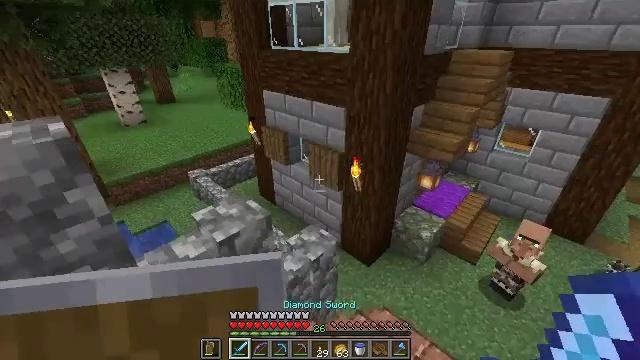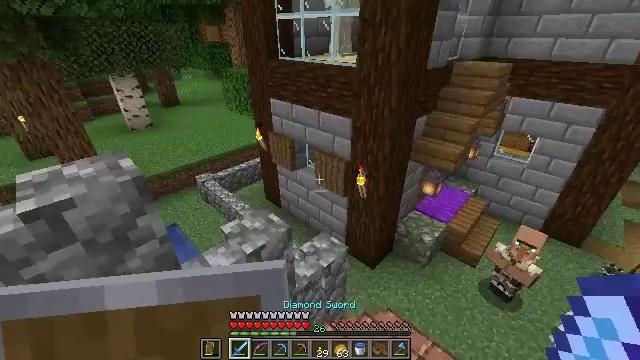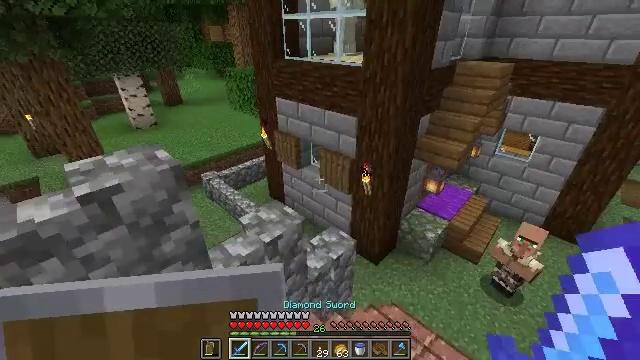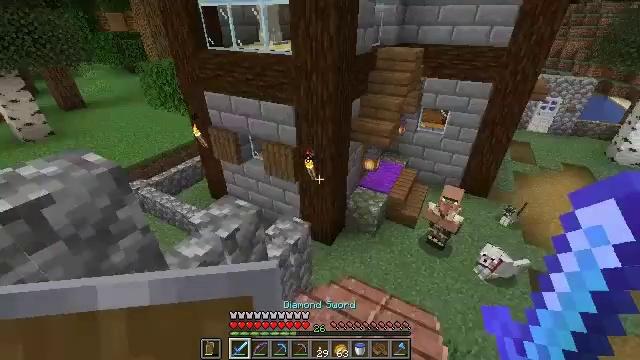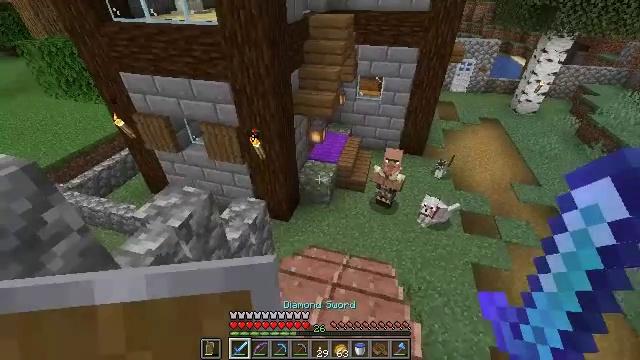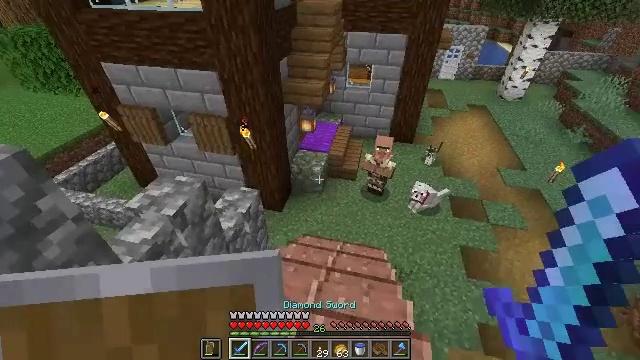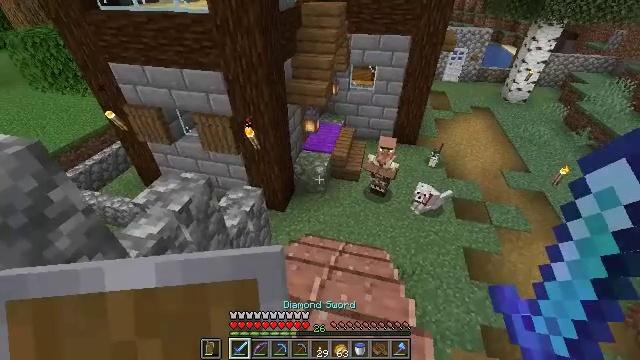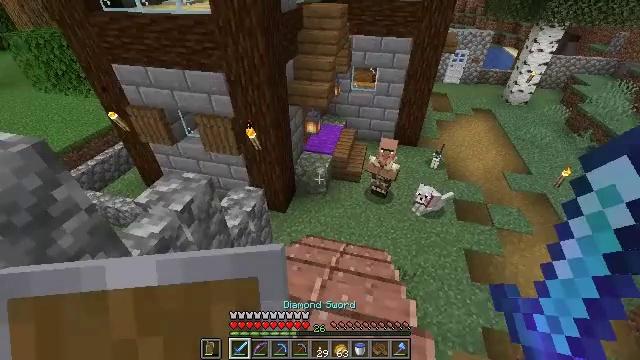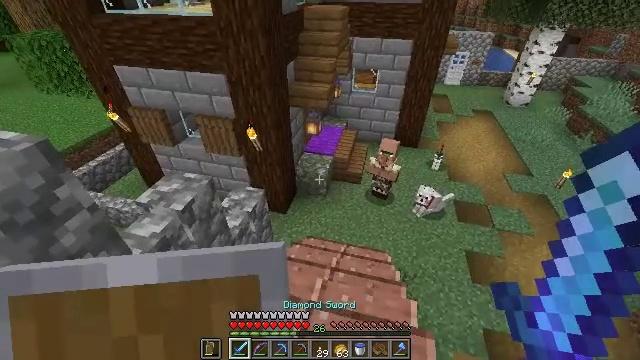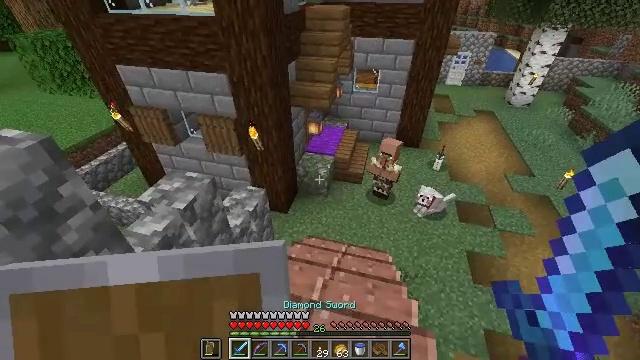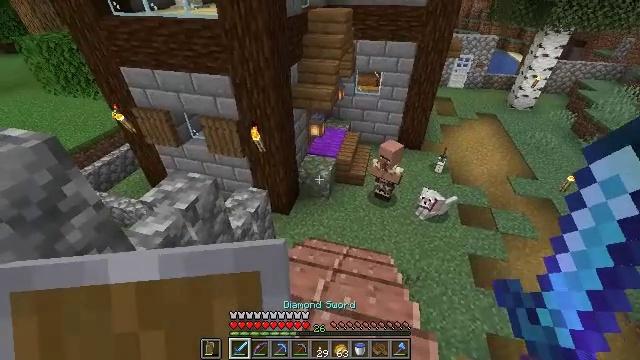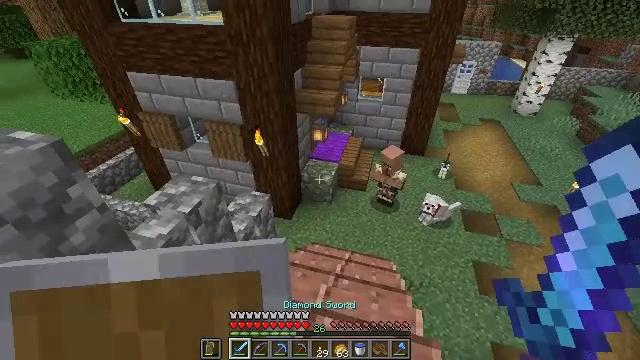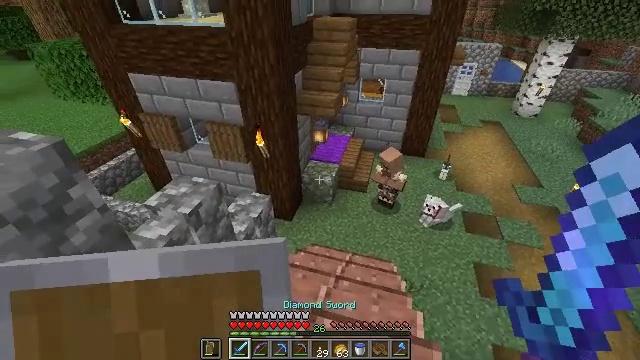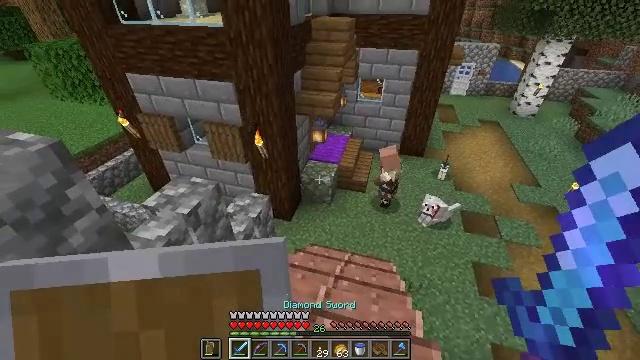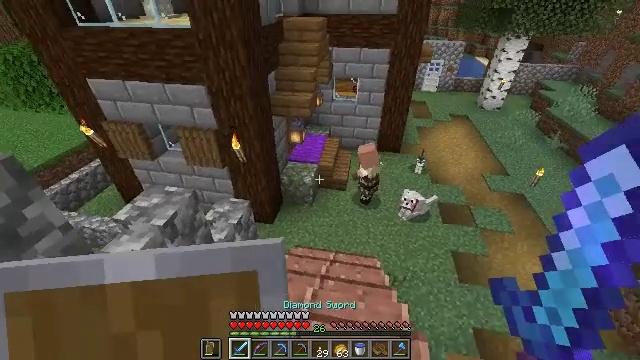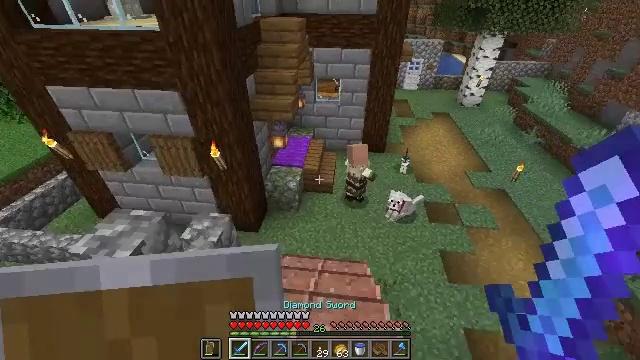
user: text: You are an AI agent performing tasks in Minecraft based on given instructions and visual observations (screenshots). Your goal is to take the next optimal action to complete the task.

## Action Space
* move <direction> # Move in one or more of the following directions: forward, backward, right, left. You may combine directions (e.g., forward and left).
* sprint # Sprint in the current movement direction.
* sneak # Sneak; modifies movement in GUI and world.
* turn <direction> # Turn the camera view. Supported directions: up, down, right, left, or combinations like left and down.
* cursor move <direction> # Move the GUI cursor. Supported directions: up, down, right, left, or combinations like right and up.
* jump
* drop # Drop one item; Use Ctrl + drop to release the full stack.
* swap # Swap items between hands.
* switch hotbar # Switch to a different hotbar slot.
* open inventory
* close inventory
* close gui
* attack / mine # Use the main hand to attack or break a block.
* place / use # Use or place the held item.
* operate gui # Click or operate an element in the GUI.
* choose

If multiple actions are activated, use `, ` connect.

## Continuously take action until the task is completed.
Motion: motion action
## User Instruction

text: Attack the anvil to pick it up.
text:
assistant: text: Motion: move back and move left
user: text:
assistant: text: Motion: move back and move left
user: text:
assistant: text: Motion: turn right and down
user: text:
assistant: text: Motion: turn right and down
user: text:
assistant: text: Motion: turn right and down
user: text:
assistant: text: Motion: no_op
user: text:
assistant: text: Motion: no_op
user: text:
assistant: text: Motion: no_op
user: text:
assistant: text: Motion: no_op
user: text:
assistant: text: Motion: no_op
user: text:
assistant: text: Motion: turn up
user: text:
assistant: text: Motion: no_op
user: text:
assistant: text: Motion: no_op
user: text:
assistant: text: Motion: move forward, turn right
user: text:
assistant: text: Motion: move forward, turn right
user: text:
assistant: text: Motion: turn right
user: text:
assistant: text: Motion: turn right
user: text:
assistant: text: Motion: move forward
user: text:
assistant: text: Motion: move forward
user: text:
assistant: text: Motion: move forward
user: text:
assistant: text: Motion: move forward
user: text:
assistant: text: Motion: move forward
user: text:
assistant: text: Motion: move forward
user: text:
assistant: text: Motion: move forward
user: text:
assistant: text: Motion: move forward
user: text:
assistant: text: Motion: move forward
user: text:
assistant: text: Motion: turn right and up
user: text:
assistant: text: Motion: no_op
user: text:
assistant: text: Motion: move forward
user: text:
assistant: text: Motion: move forward